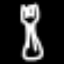
Label: fork